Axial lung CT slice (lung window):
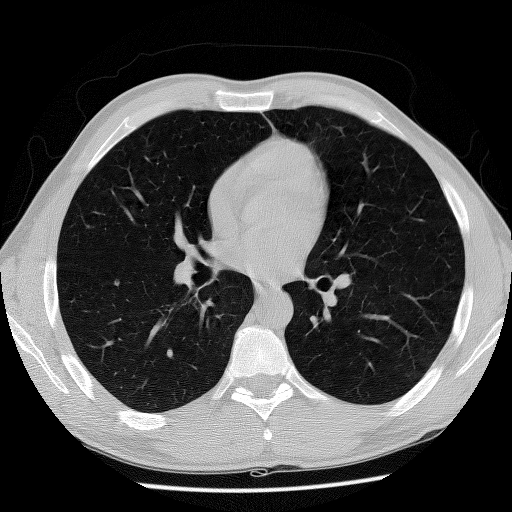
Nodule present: no